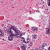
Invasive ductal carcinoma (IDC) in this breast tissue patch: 0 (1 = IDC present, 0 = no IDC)